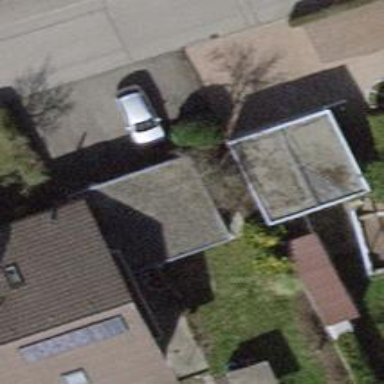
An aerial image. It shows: Garage building.